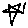
Label: star